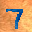
Label: 7